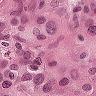
Metastatic tissue present: yes